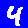
Digit: 4